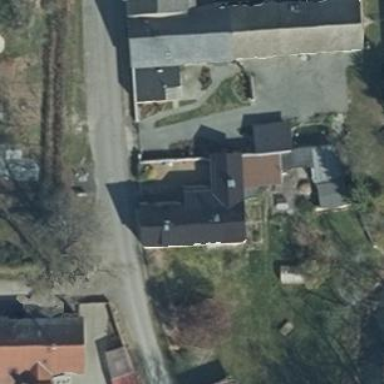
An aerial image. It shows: Residential building.